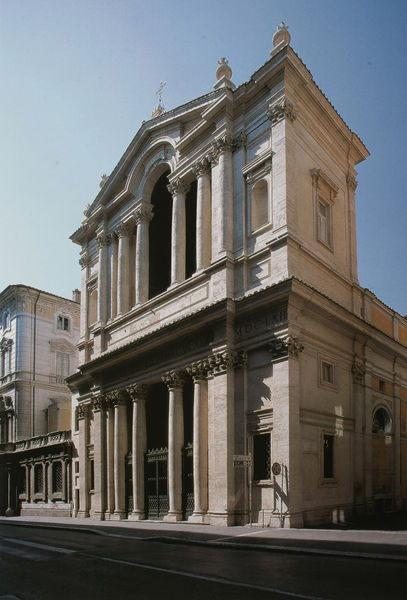
Titel: Fassade
Künstler: Pietro da Cortona
Standort: Rom
Institution: S. Maria in Via Lata
Schlagwörter: blau, dunkel, himmel, schatten, gelb, ocker, stadt, fenster, grau, hell, licht, marmor, pfeiler, schwarz, strasse, säule, säulen, tür, weiss, dach, gebäude, haus, zaun, beige, architektur, barock, stein, häuser, gitter, kirche, sonne, klassizismus, england, renaissance, schräg, kamin, vorbau, ecke, bogen, fassade, fassaden, italien, giebel, mauer, platz, pilaster, rundbogen, symmetrie, schmal, ornamente, vasen, tor, zinnen, foto, fotografie, photographie, bögen, eingang, eisen, schild, arkade, eckhaus, stütze, antike, bürgersteig, gehsteig, kreuz, palast, stockwerk, dom, loch, asphalt, gehweg, architrav, kapitelle, rom, kapitell, photo, fries, dreiecksgiebel, portal, gesims, statuen, sandstein, portikus, profan, vatikan, museum, basis, statuetten, korinthisch, abgerundet, rundung, geometrie, sakral, klassisch, gebälk, gibel, lisenen, akanthus, kranzgesims, korintisch, tempelfront, tympanon, etage, mittelrisalit, profanbau, ädikula, attika, eisengitter, fußweg, serliana, lisene, palladio, zahnschnitt, zweistöckig, gliederung, vorderfront, entasis, palladianismus, prag, vertikal, feinster, verkröpft, freistehend, verkröpfung, zebrastreifen, blendarkade, absenkung, kollosalordnung, palladio motiv, säulenfassade, gebäl, 2stöckig, breaun